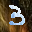
Label: 3